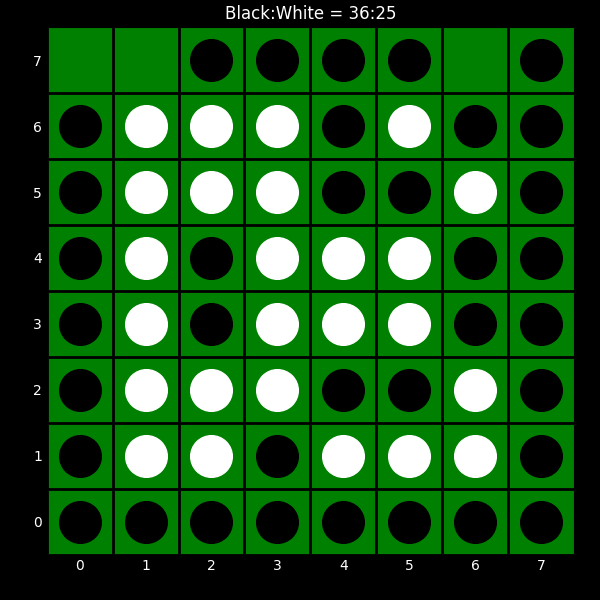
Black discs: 36
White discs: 25